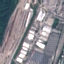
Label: Industrial